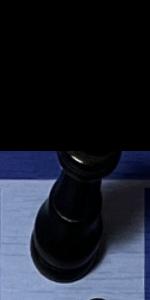
Label: King_Black